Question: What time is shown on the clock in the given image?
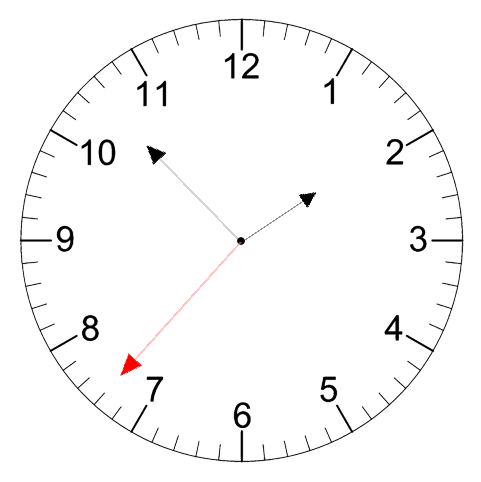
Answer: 01:52:37